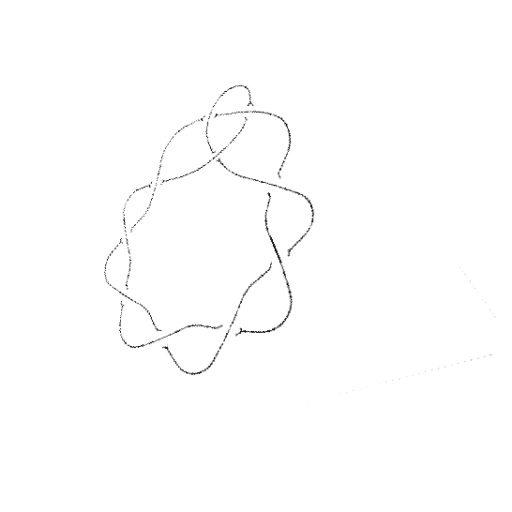
Crossing number: 10